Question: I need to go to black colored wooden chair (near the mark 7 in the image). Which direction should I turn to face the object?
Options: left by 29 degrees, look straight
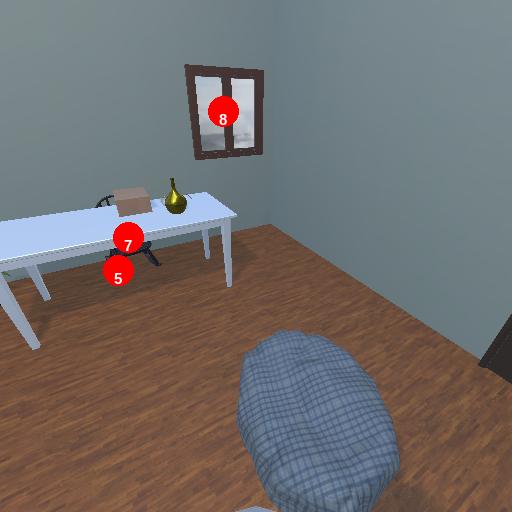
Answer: left by 29 degrees